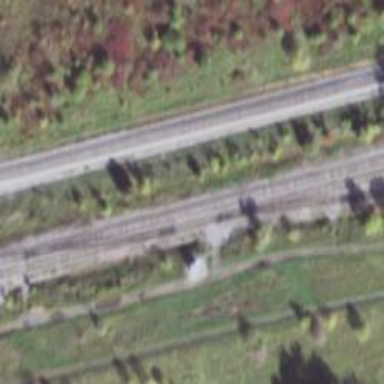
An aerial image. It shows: Railway track.